Question: I'm trying to add a Vertical scrolling my java programs textarea. I am using this code to create my JScrollPane:
console = my textarea.
I am also Declaring JScrollPane vertical;
'''
vertical = new JScrollPane(console);
vertical.setVerticalScrollBarPolicy(JScrollPane.VERTICAL_SCROLLBAR_ALWAYS);
vertical.setVisible(true);
this.add(vertical);
'''
View of program:

I'm new to Java but shouldn't that work and add a Vertical scroll bar to my textarea
What am I doing wrong?
Thanks for any help.
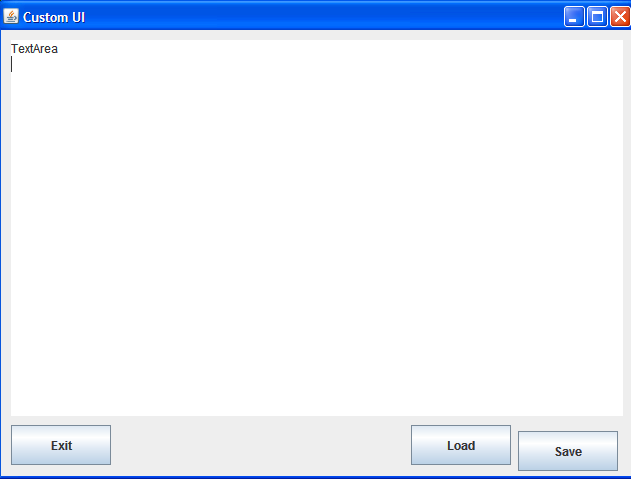
Answer: Here is an example:

'''
import java.awt.Dimension;
import javax.swing.*;
public class ScrolledPane extends JPanel
{
private JScrollPane vertical;
private JTextArea console;
public ScrolledPane()
{
setPreferredSize(new Dimension(200, 250));
console = new JTextArea(15, 15);
vertical = new JScrollPane(console);
vertical.setVerticalScrollBarPolicy(JScrollPane.VERTICAL_SCROLLBAR_ALWAYS);
add(vertical);
}
public static void main( String args[] )
{
new JFrame()
{{
getContentPane().add(new ScrolledPane());
pack();
setVisible(true);
}};
}
}
'''